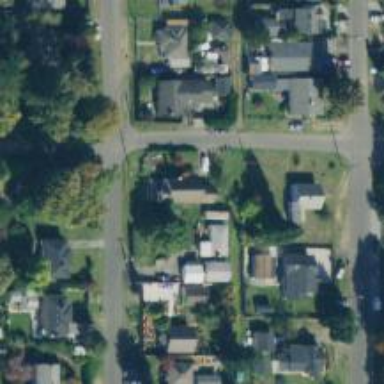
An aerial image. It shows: Alleyway designated as service road.